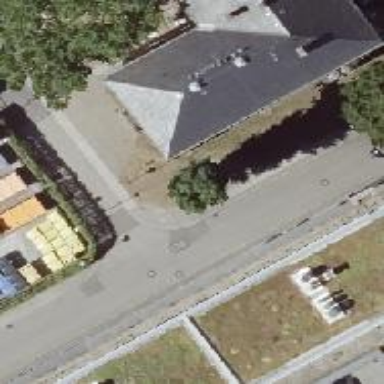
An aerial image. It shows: View of roof with edges.